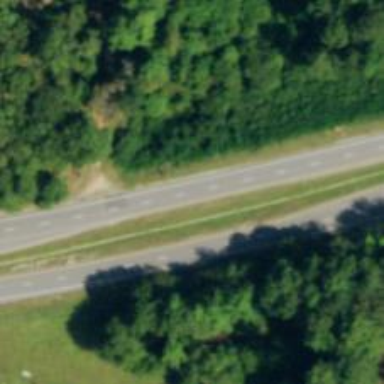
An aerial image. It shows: Primary highway with asphalt surface and dual carriageway.